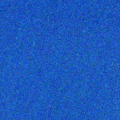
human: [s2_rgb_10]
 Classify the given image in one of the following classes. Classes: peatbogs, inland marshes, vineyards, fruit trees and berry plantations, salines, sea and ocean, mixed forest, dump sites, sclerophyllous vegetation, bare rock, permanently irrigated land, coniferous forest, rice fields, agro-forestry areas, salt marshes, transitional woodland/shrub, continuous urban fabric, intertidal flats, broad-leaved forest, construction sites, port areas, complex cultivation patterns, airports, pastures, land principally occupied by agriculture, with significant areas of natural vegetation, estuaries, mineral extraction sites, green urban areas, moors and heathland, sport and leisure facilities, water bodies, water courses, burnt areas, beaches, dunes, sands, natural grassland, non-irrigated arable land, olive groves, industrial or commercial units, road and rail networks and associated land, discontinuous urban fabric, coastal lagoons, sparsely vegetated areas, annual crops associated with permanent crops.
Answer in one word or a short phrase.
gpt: sea and ocean